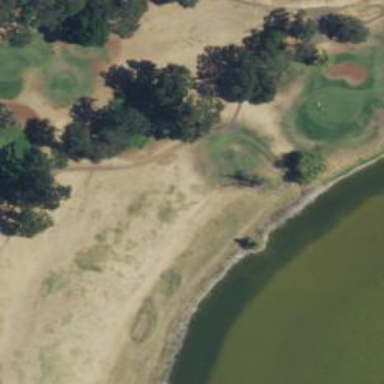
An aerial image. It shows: Path used for both walking and golf.